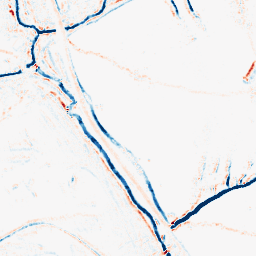
Category: morphological
Decomposition family: morphological_ellipse
Decomposition parameters: operation: average
width: 5
height: 5
Upsampling method: bilinear
Upsampling parameters: scale: 2
Upsampling scale: 2